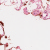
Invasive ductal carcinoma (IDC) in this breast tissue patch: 0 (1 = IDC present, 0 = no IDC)